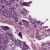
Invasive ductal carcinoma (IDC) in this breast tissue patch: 1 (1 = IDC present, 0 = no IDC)